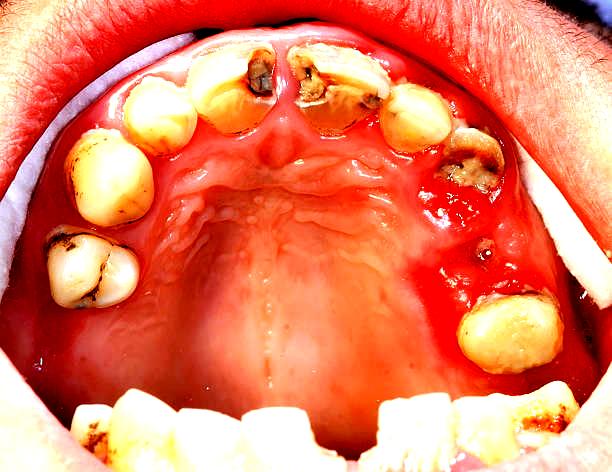
Condition: Gingivitis